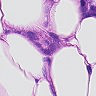
Metastatic tissue present: yes